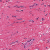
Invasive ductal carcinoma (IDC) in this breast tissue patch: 0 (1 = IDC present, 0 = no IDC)